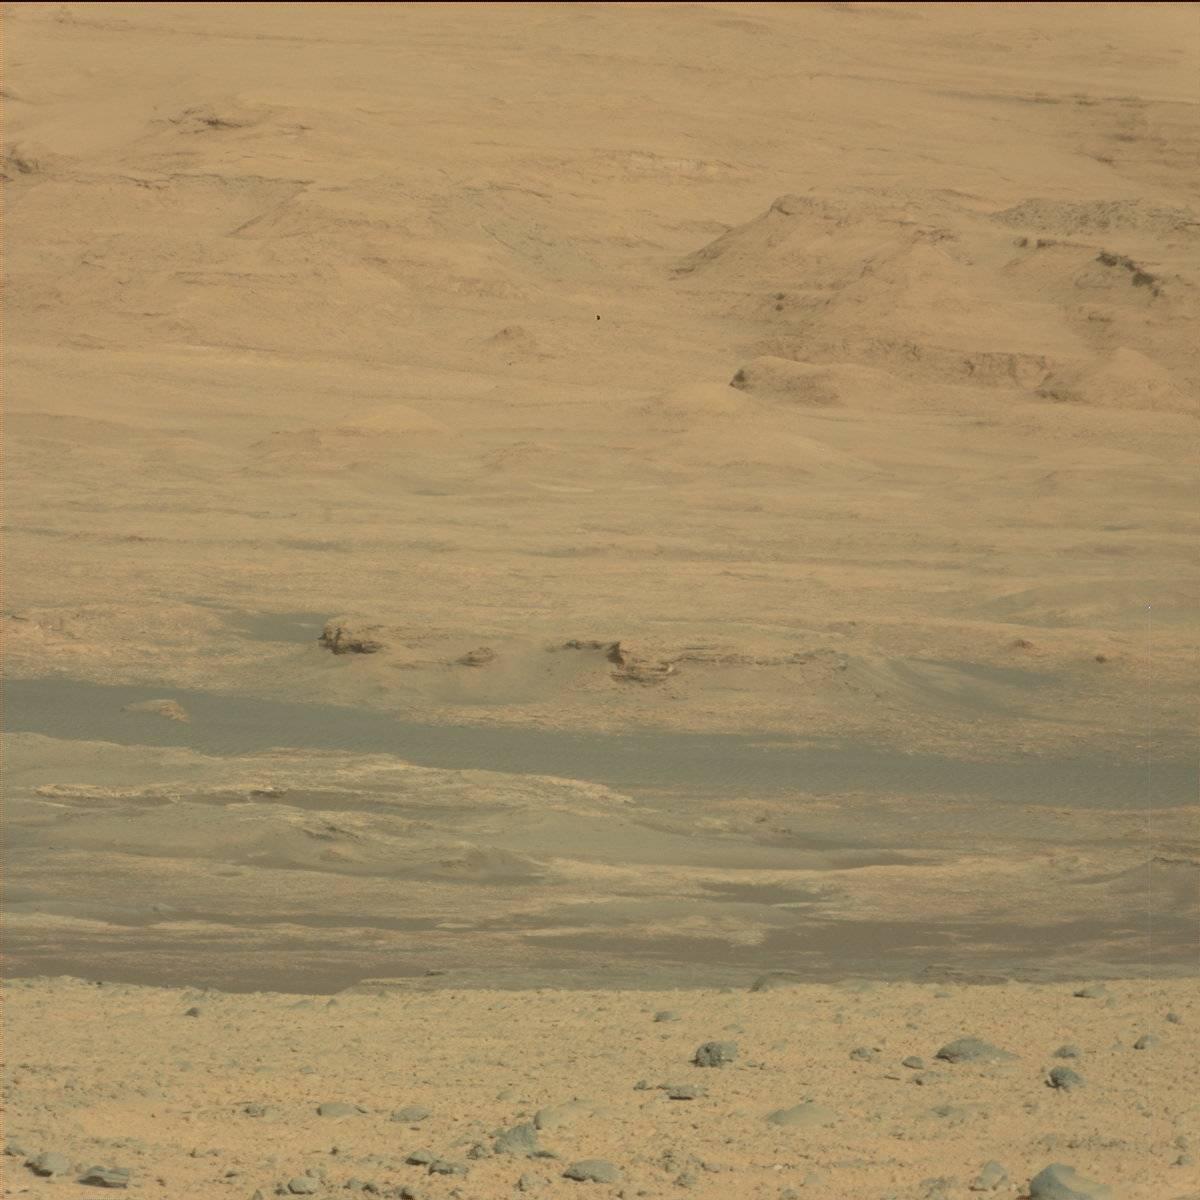
Terrain classes present: Bedrock, Ridge, Rock, Sand / Soil